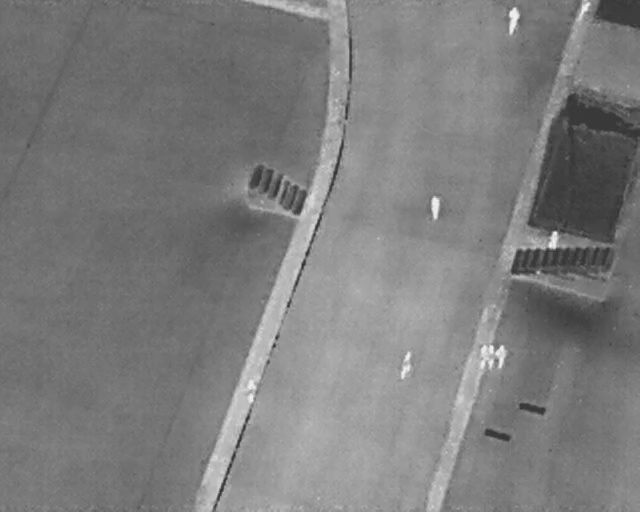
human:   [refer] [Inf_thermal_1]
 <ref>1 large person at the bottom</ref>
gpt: <box>[[60, 69, 66, 72, 10]]</box>

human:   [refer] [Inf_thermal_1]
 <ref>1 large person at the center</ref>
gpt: <box>[[65, 39, 70, 41, 2]]</box>

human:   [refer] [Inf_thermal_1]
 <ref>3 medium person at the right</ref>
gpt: <box>[[73, 68, 77, 70, 8], [74, 68, 78, 70, 4], [76, 68, 80, 70, 6]]</box>